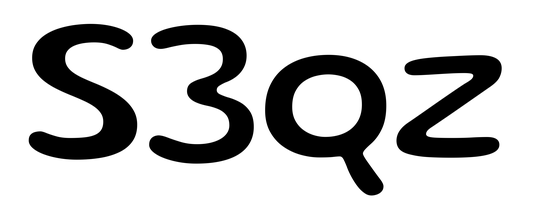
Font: Gluten_Regular